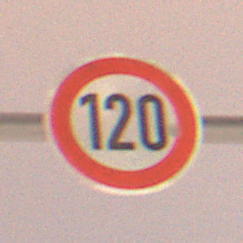
Verkehrszeichen: Geschwindigkeit120
Umgebung: Outdoor, Urban
Tageszeit: Night
Wetter: Overcast
Licht: Artificial
Jahreszeit: Winter
Kontrast: MediumContrast